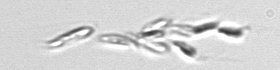
Label: Dinobryon